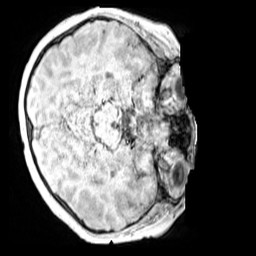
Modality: MP2RAGE
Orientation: axial
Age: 9
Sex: male
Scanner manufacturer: siemens
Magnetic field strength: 3 T
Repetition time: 4 s
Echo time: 0.00299 s